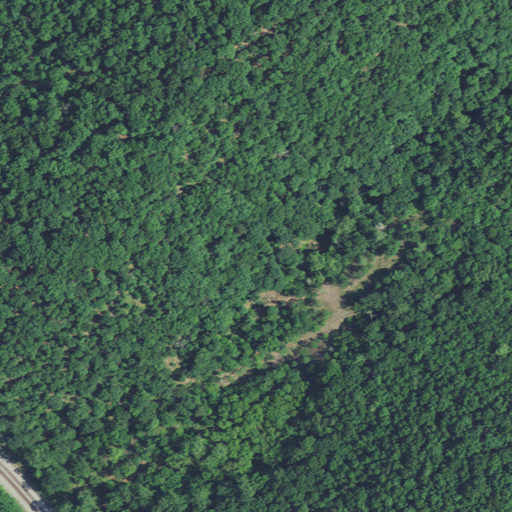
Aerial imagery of valley in West Virginia named Spring Hollow containing deciduous forest, medium intensity development, and low intensity development